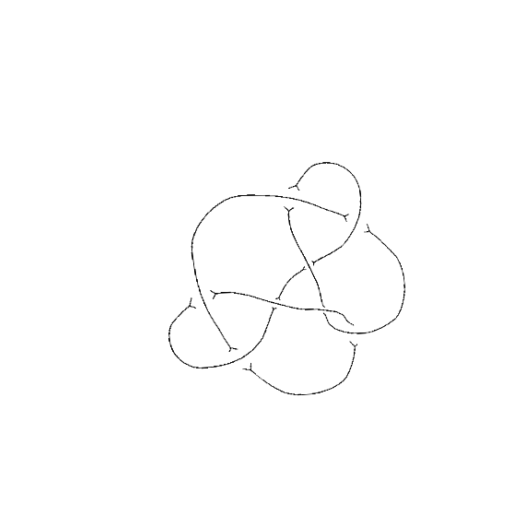
Crossing number: 8